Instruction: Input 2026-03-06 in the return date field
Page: home
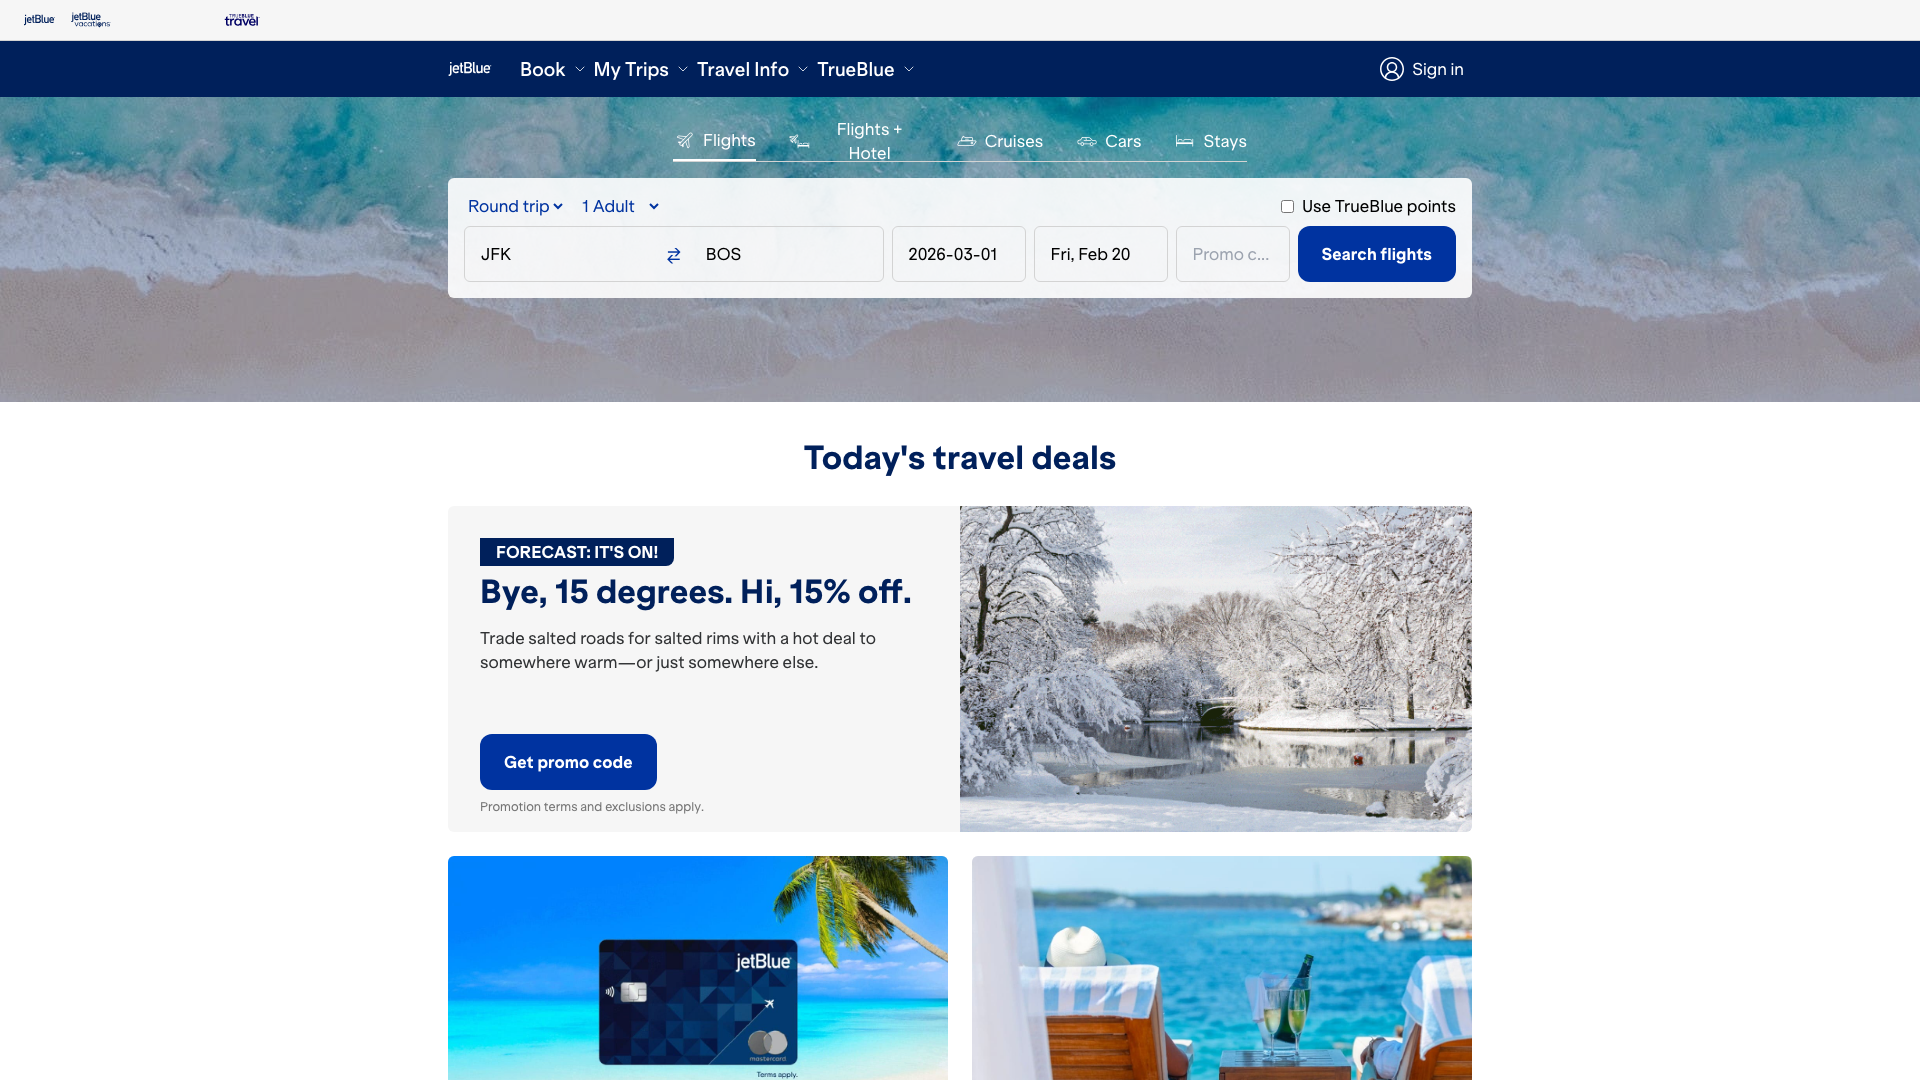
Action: type